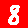
Digit: 8